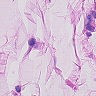
Metastatic tissue present: no